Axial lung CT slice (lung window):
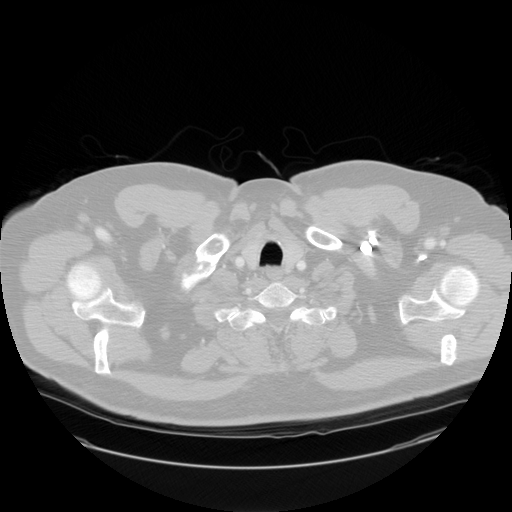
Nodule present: no